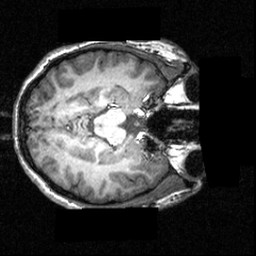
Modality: T1w
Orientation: axial
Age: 19
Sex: female
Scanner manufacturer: siemens
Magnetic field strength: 3.951 T
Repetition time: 1.5 s
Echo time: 0.00335 s